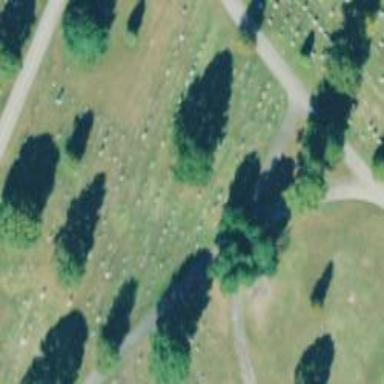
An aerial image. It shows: Sector in the cemetery.